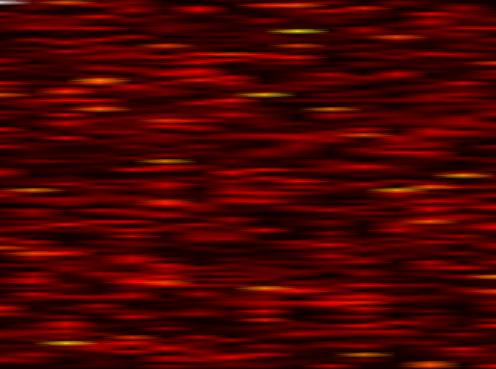
Label: OFDM